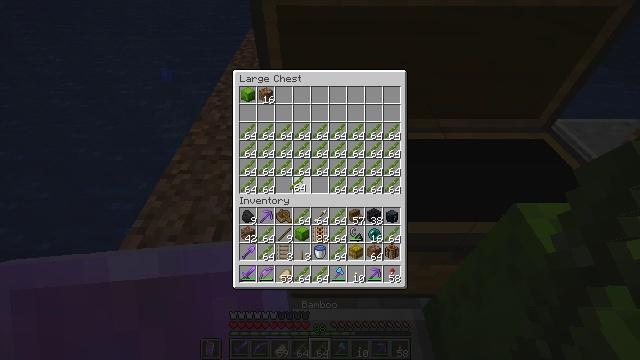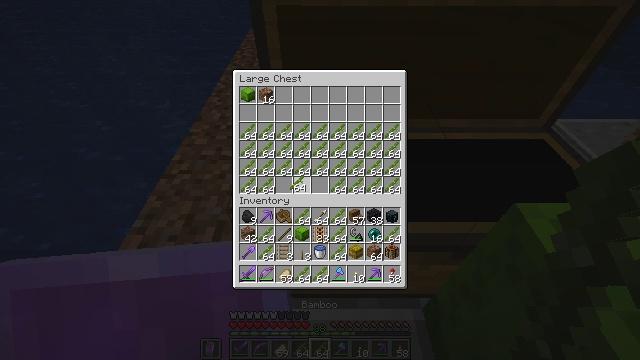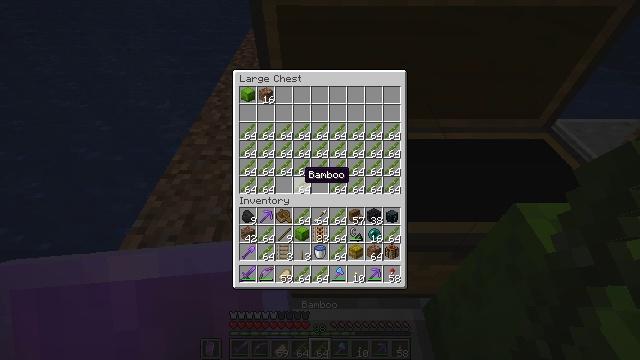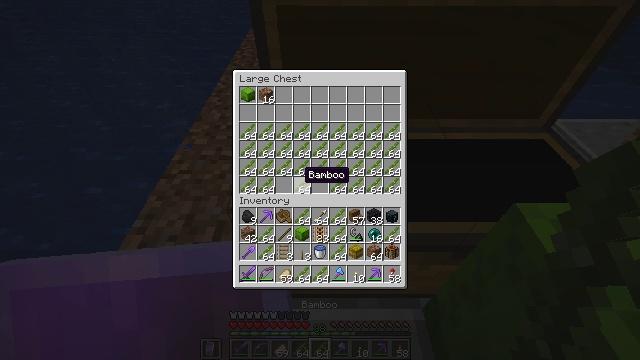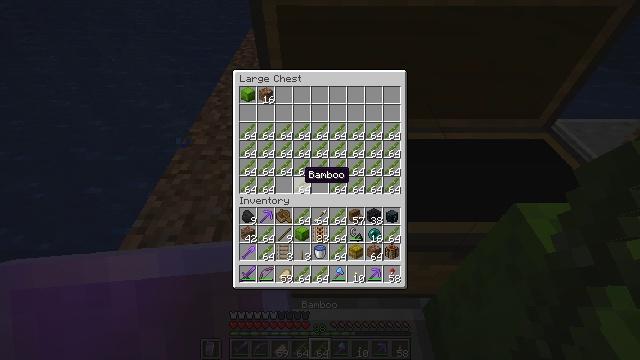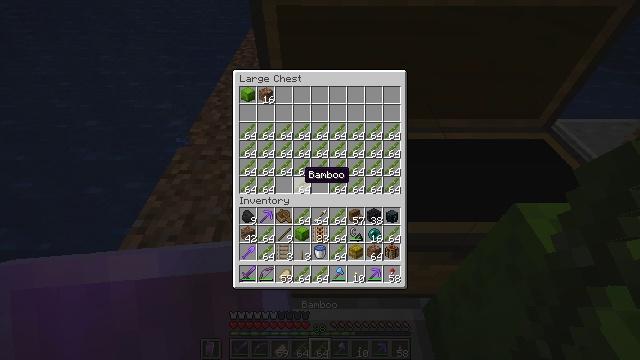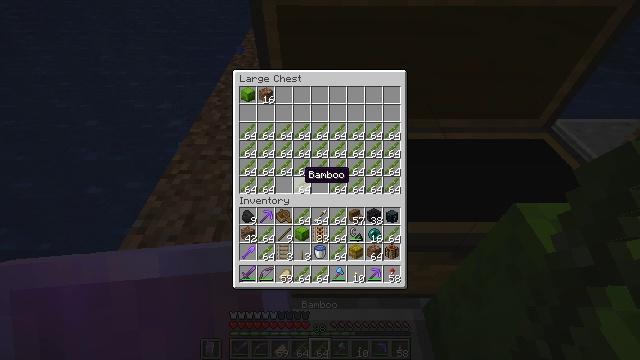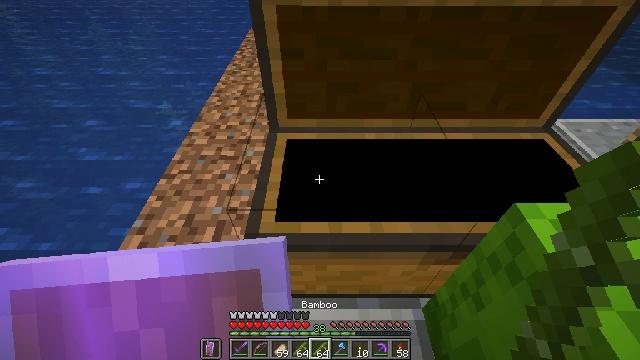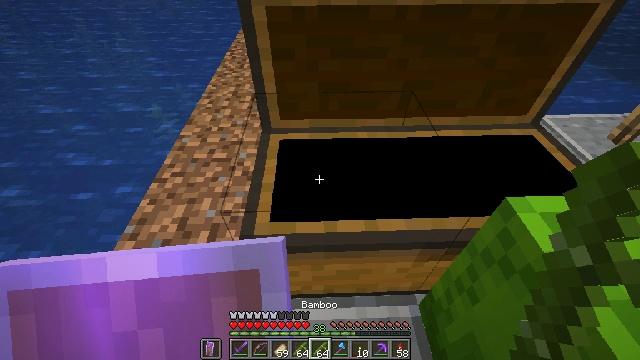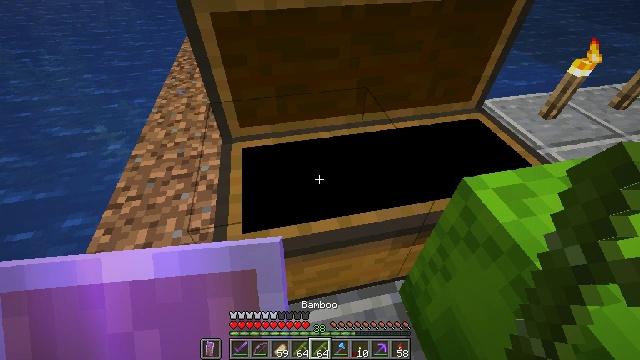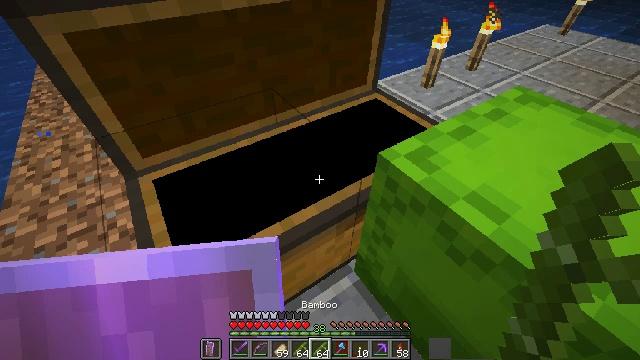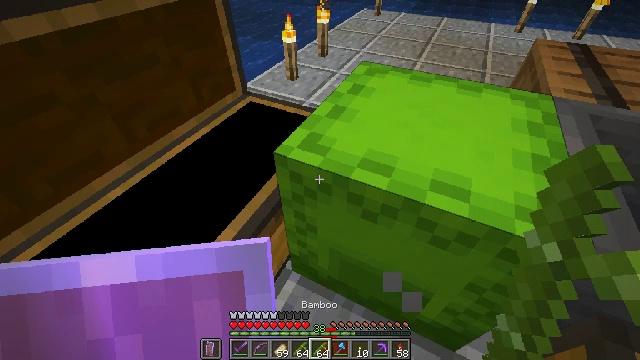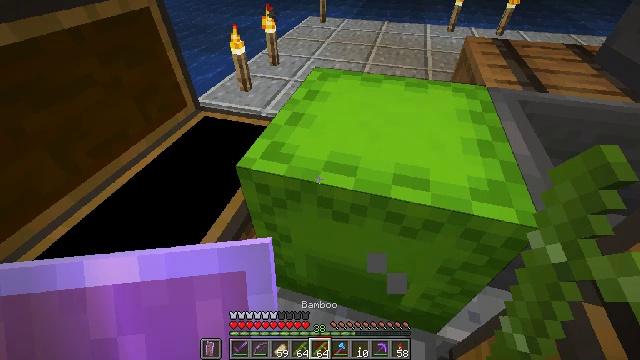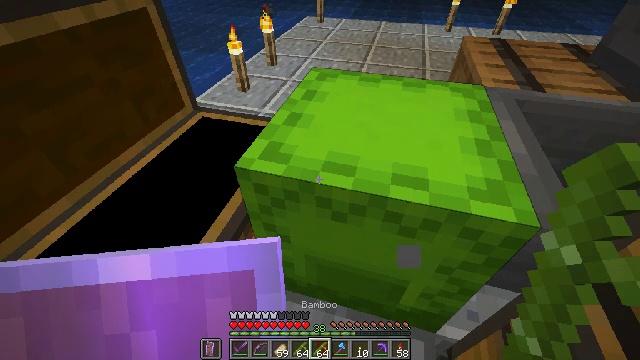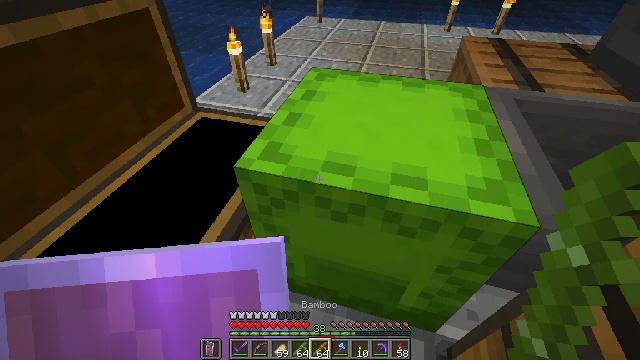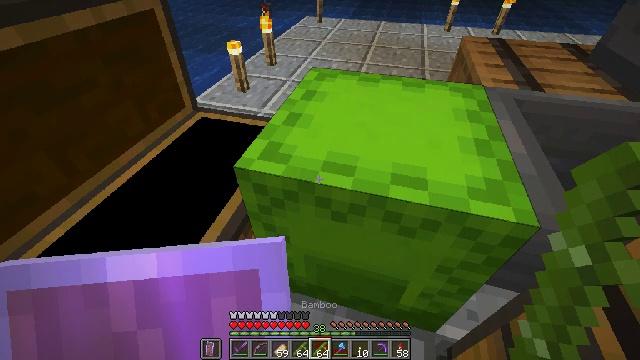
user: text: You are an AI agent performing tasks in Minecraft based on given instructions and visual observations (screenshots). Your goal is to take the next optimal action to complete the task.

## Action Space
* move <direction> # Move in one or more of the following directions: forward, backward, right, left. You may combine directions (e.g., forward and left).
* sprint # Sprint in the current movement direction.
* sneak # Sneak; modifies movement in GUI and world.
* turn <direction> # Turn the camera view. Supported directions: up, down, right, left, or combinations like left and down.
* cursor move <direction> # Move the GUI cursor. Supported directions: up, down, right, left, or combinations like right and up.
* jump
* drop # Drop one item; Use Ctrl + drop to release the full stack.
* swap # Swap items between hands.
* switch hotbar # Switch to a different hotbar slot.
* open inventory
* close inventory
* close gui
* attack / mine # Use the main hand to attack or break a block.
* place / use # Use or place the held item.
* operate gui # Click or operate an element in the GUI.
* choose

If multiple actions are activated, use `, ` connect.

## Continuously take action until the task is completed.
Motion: motion action
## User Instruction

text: Mine the lime shulker box to pick it up.
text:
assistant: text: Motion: attack / mine
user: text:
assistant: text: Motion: no_op
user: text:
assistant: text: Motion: no_op
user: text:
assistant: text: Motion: no_op
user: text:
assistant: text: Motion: no_op
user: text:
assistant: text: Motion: no_op
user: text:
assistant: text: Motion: no_op
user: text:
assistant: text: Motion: turn right
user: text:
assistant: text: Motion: turn right
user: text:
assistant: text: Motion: turn right
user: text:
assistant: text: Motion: turn right
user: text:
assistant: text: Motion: turn right and up
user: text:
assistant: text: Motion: no_op
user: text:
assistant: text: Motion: no_op
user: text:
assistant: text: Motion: no_op
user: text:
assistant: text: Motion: no_op
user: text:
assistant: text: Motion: turn right
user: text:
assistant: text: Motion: use / place
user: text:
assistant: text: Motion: use / place
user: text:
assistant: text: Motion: use / place
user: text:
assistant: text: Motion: no_op
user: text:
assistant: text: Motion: no_op
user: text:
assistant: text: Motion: no_op
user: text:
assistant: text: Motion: no_op
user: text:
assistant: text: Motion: turn down
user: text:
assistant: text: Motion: turn down
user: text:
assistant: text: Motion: turn down
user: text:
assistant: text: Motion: no_op
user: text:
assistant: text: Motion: no_op
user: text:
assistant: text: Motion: no_op